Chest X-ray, PA view. Patient: 58 years old, sex M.
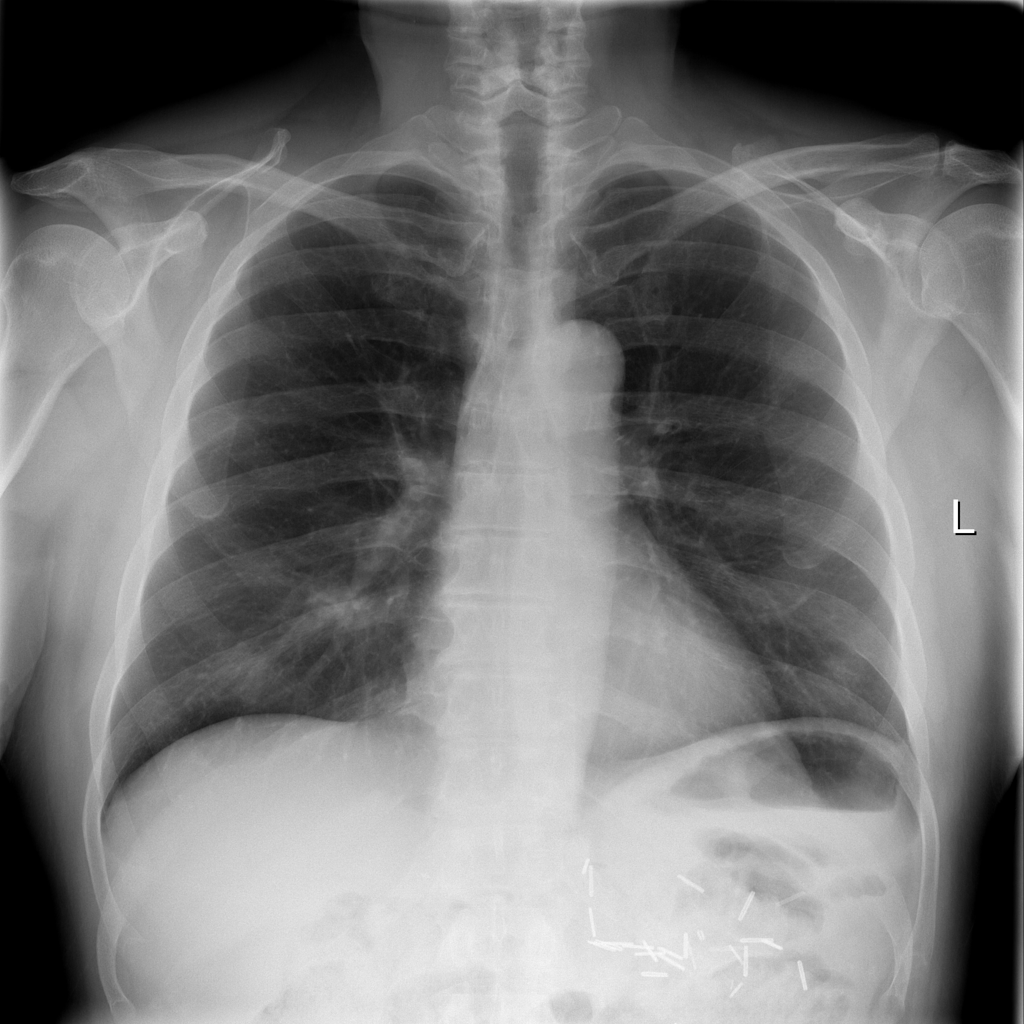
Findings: Nodule